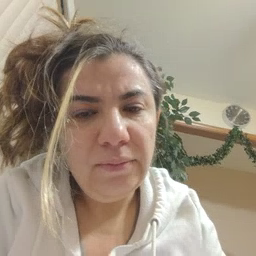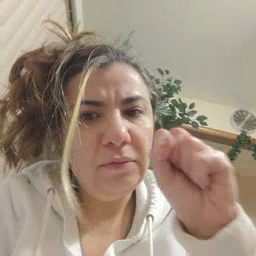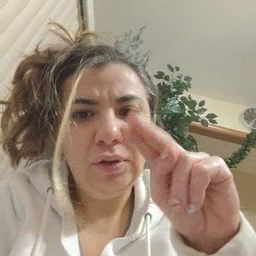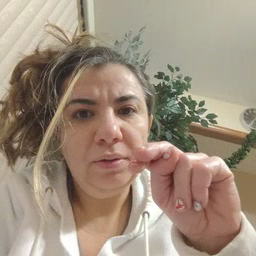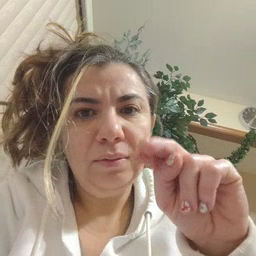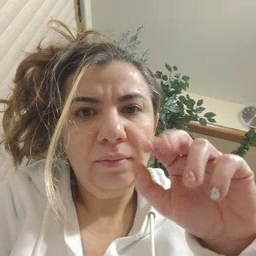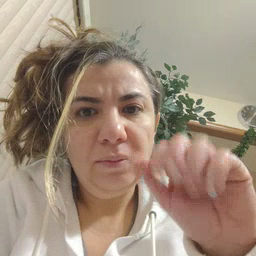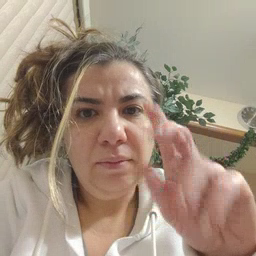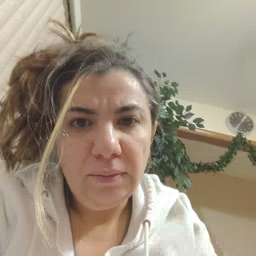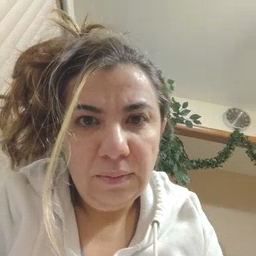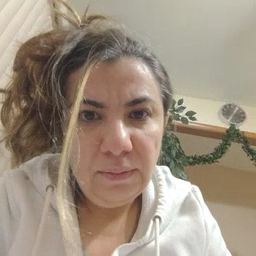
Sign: snack